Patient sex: F
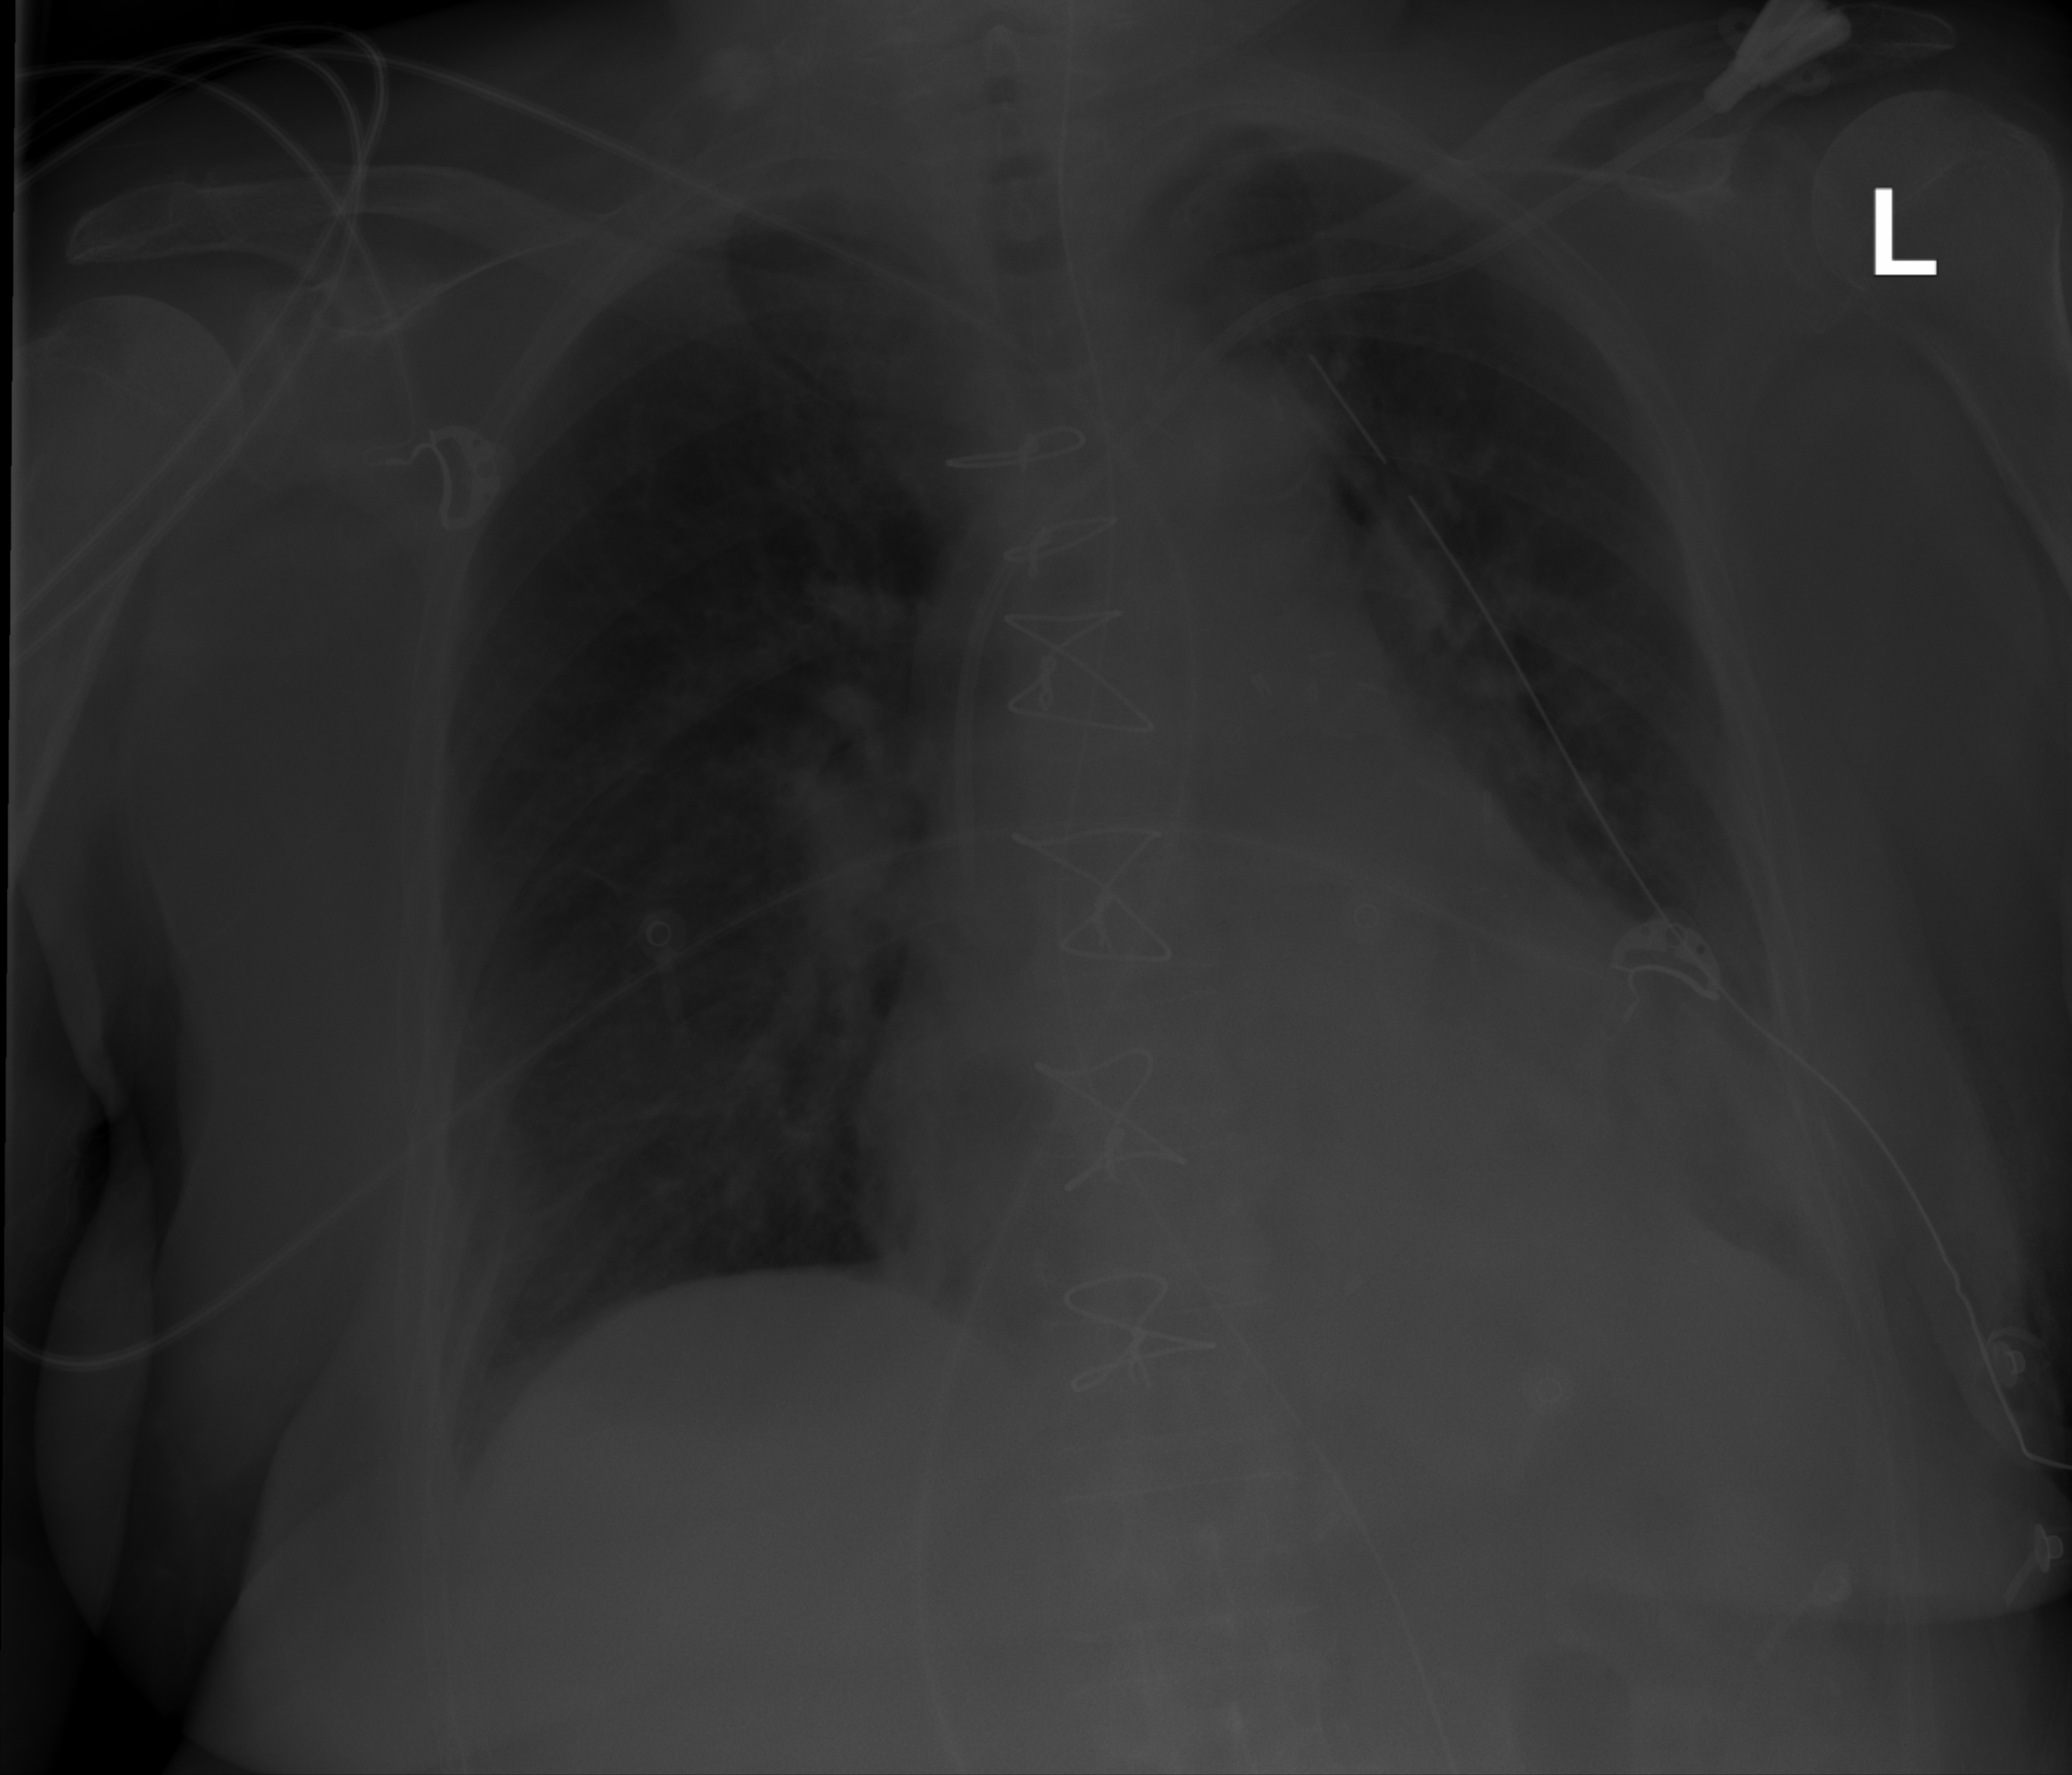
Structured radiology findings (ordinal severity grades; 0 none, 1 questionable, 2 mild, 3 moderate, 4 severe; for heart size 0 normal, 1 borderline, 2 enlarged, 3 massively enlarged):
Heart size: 2
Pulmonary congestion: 0
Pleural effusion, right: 0
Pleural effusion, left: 1
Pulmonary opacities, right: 0
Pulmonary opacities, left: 1
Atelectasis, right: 0
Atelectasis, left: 2